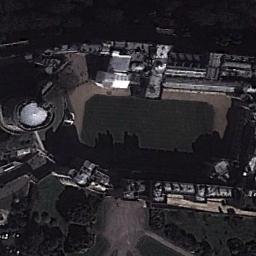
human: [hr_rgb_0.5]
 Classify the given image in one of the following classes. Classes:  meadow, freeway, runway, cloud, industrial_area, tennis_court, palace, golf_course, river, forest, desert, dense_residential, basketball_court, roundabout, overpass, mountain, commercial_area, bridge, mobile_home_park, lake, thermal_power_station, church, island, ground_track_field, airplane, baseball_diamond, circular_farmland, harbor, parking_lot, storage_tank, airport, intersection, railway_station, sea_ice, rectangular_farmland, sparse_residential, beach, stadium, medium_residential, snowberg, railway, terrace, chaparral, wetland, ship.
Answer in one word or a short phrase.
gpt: palace